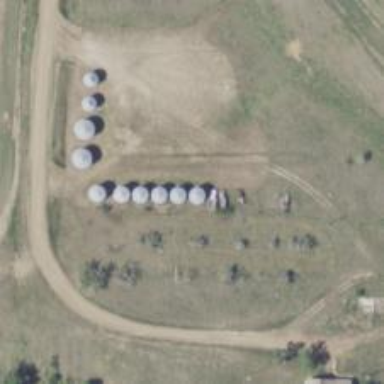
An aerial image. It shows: Silo.